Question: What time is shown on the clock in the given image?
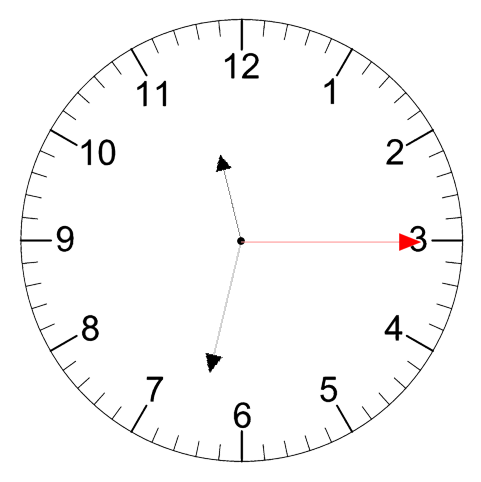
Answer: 11:32:15